Question: I am working on deserializing data passed to a Microsoft Web API in MVC4 RC into objects of the following class:
'''
public class EditorCreateEditSubmission
{
public string action { get; set; }
public string table { get; set; }
public string id { get; set; }
public Dictionary<string, string> data { get; set; }
}
'''
Whenever a Web API method gets data which should map to the EditorCreateEditSubmission, the "data" field is empty, like so:

(It's okay for Table and ID to be empty)
My controller method:
'''
public EditorServerResponse Post(EditorCreateEditSubmission ajaxSubmission)
{
//...Handle data
}
'''
The raw header:
'''
POST http://localhost:64619/API/Species HTTP/1.1
Accept: application/json, text/javascript, */*; q=0.01
Content-Type: application/x-www-form-urlencoded; charset=UTF-8
X-Requested-With: XMLHttpRequest
Referer: http://localhost:64619/Manage/Species
Accept-Language: en-us
Accept-Encoding: gzip, deflate
User-Agent: Mozilla/5.0 (compatible; MSIE 9.0; Windows NT 6.1; WOW64; Trident/5.0)
Host: localhost:64619
Content-Length: 134
Connection: Keep-Alive
Pragma: no-cache
action=create&table=&id=&data%5Bamu%5D=1&data%5BchemicalFormula%5D=H&data%5BcommonName%5D=Hydrogen&data%5Bstatus%5D=N&data%5Bnotes%5D=
'''
More readable view:
'''
action create
table
id
data[amu] 1
data[chemicalFormula] H
data[commonName] Hydrogen
data[status] N
data[notes]
'''
Do I need to manually create a class with get/set values every possible set of incoming values? It seems like deserialization of this data into a Dictionary should be straightforward, but I'm having some difficulty finding examples inthe new RC release of Microsoft's MVC4.
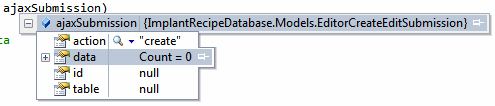
Answer: I don't think that the FormUrlEncodedMediaTypeFormatter does handle this.